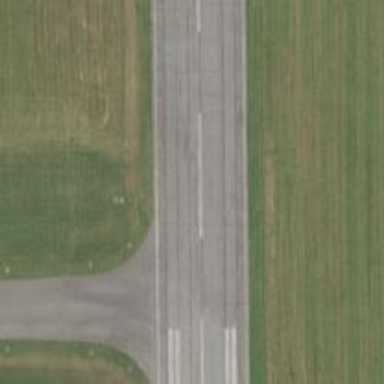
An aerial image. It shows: Runway surface made of asphalt at airport.